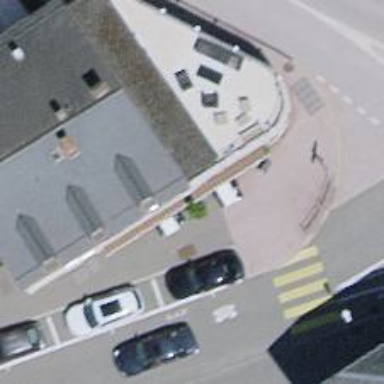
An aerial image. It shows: Restaurant.